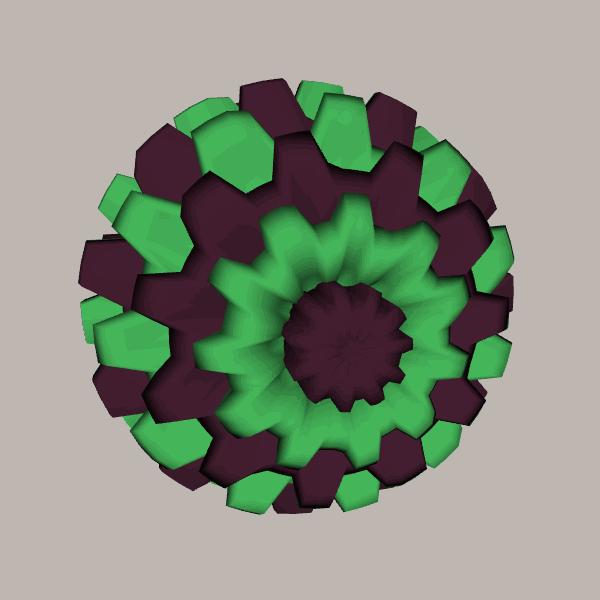
Background: light